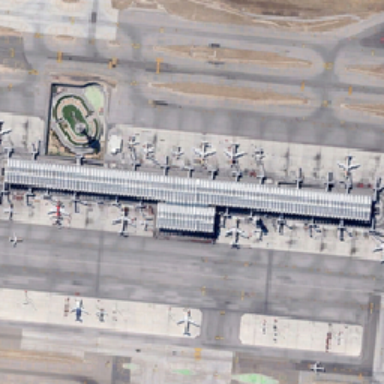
Many planes are parked next to a long building in an airport .